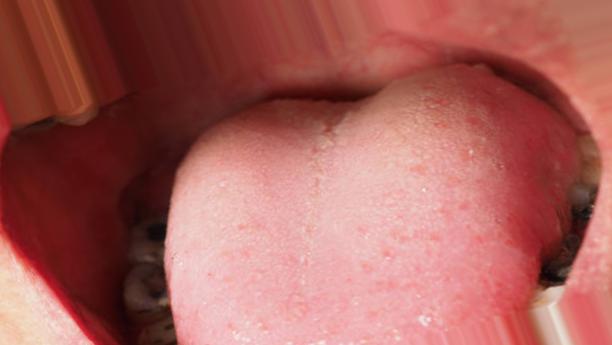
Condition: Caries